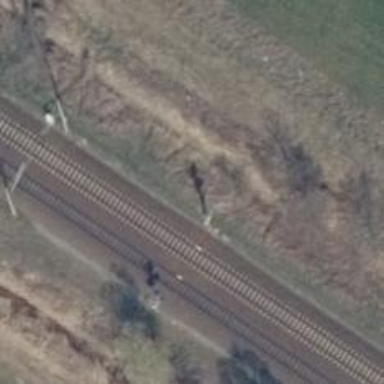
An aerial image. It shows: Railway signal.